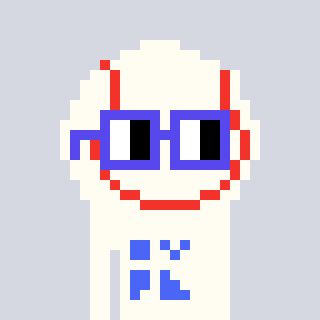
a pixel art character with square blue glasses, a baseball ball-shaped head and a grayscale-colored body on a cool background